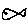
Label: fish